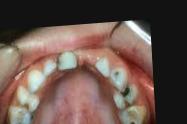
Condition: Caries